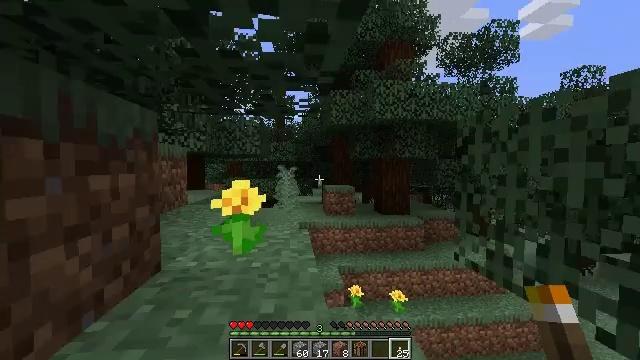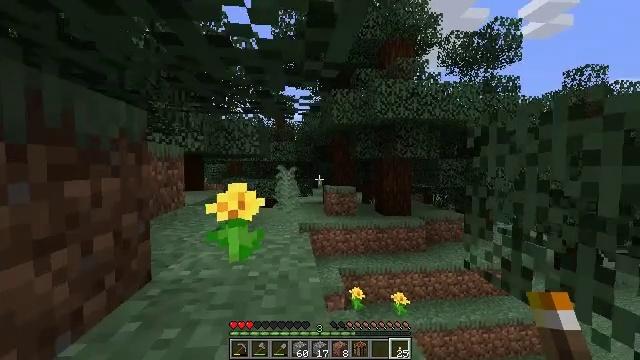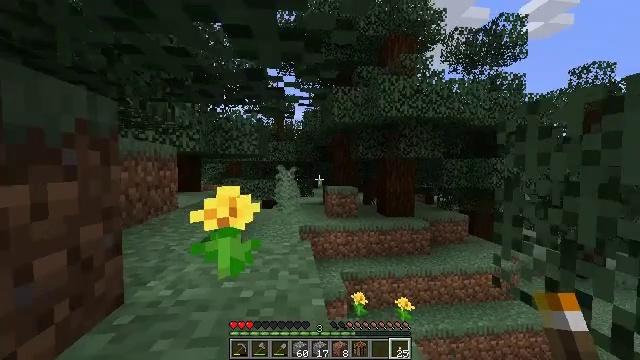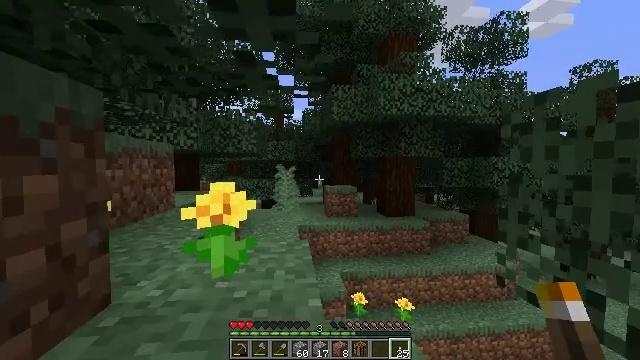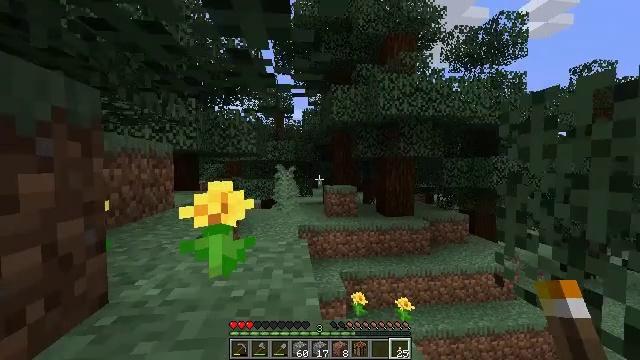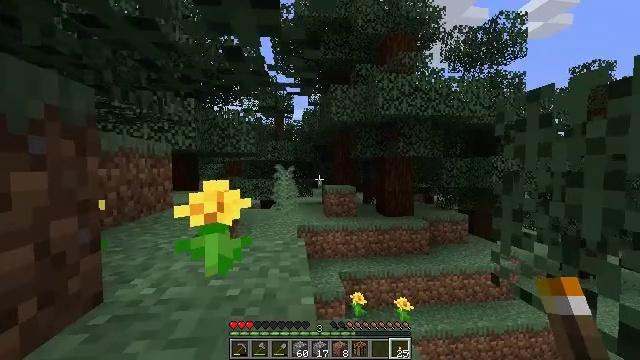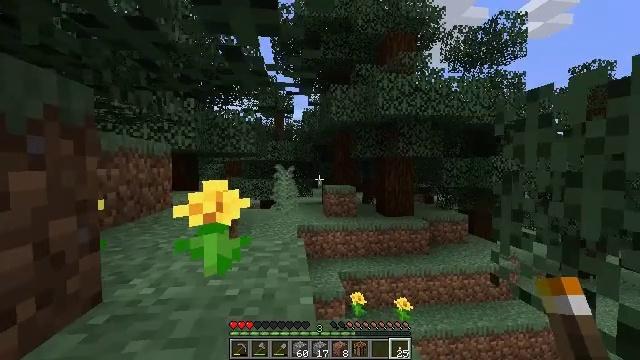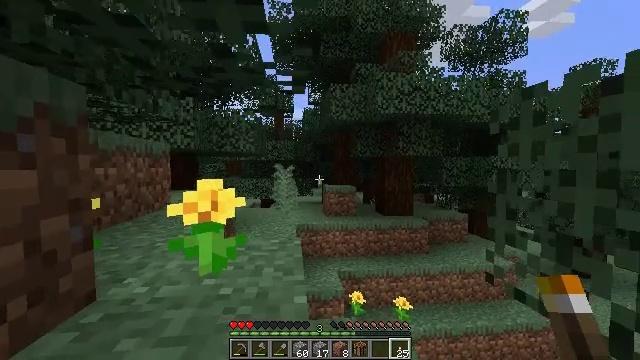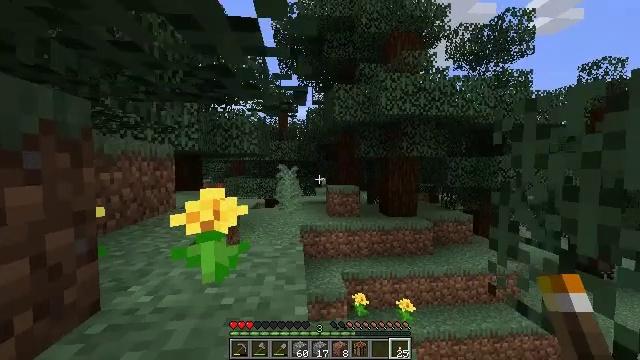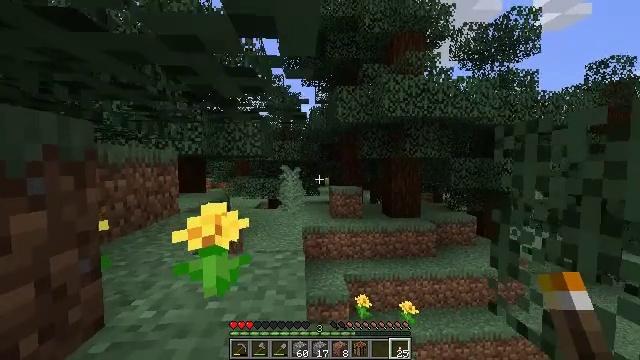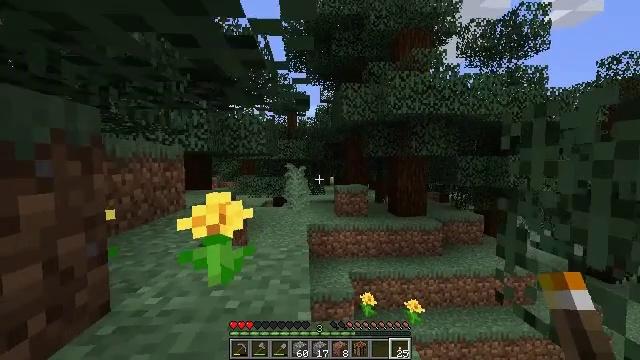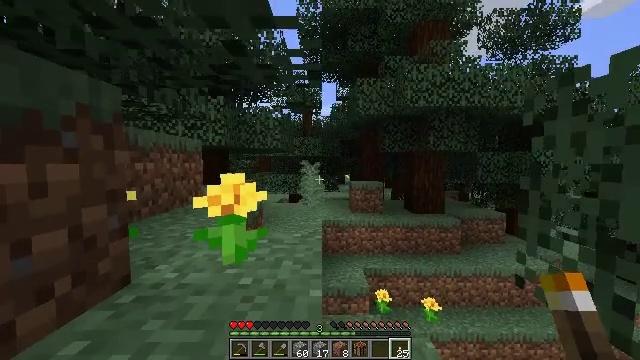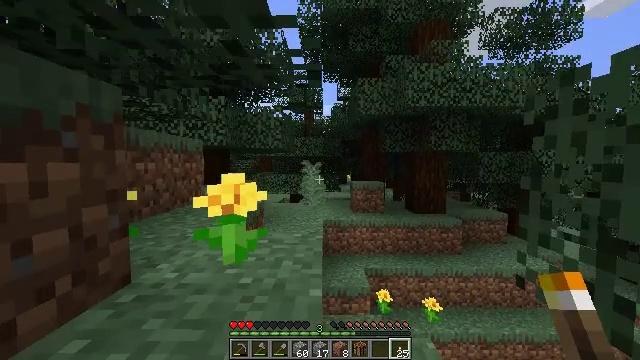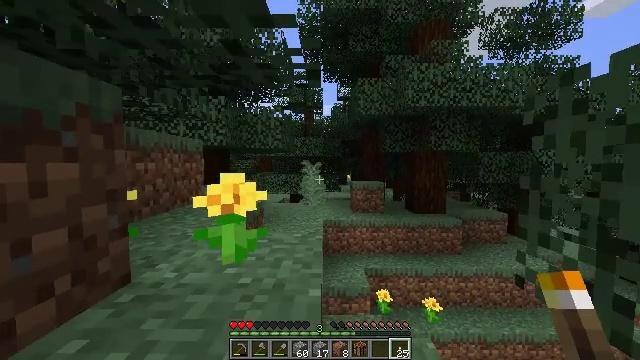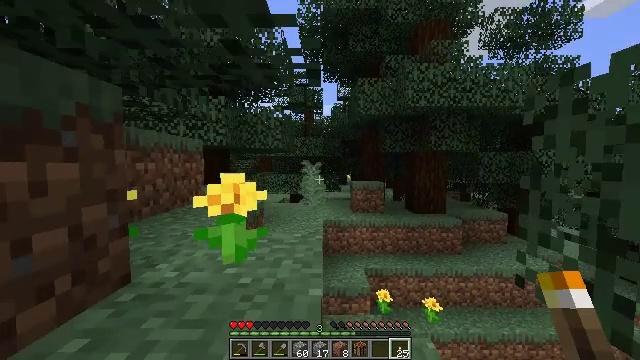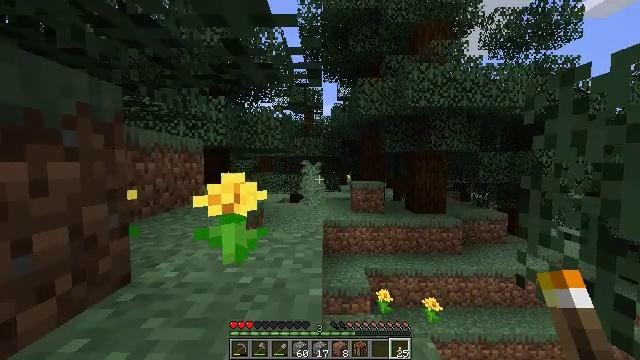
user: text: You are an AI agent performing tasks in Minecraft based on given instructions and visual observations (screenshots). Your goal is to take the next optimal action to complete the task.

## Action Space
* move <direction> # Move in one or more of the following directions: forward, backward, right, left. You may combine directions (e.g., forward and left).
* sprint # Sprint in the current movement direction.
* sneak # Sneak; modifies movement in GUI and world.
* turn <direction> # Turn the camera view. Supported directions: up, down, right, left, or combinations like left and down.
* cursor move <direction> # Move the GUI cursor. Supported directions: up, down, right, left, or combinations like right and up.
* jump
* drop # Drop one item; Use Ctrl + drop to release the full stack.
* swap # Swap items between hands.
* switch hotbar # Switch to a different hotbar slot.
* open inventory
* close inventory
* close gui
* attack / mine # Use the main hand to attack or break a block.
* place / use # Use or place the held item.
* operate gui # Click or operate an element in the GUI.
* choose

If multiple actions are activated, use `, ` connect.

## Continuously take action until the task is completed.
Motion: motion action
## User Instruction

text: Hunt a salmon.
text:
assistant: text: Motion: move forward
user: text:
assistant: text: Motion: move forward
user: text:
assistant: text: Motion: move forward
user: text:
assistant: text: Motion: move forward
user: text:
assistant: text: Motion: move forward
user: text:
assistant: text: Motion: move forward
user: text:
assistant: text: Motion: move forward
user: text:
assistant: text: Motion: move forward, jump
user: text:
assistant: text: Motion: move forward, jump
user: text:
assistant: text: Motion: move forward, turn left, jump
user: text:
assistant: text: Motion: move forward, turn left, jump
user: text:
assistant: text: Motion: move forward
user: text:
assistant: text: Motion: move forward
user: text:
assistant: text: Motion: move forward
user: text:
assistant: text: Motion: move forward
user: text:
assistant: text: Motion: move forward
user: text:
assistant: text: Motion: move forward
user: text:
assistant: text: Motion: move forward, turn right
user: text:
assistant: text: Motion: move forward and move right, turn right
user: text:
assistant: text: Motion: move forward and move right
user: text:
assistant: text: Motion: move forward and move right
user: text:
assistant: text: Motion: move forward and move right
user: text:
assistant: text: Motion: move forward and move right
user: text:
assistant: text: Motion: move forward, jump
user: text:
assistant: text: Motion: move forward, turn left, jump
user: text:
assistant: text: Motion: move forward, turn left, jump
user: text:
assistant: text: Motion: move forward, turn left, jump
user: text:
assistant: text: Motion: move forward, turn left
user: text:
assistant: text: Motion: move forward, turn left
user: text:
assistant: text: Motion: move forward